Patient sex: M
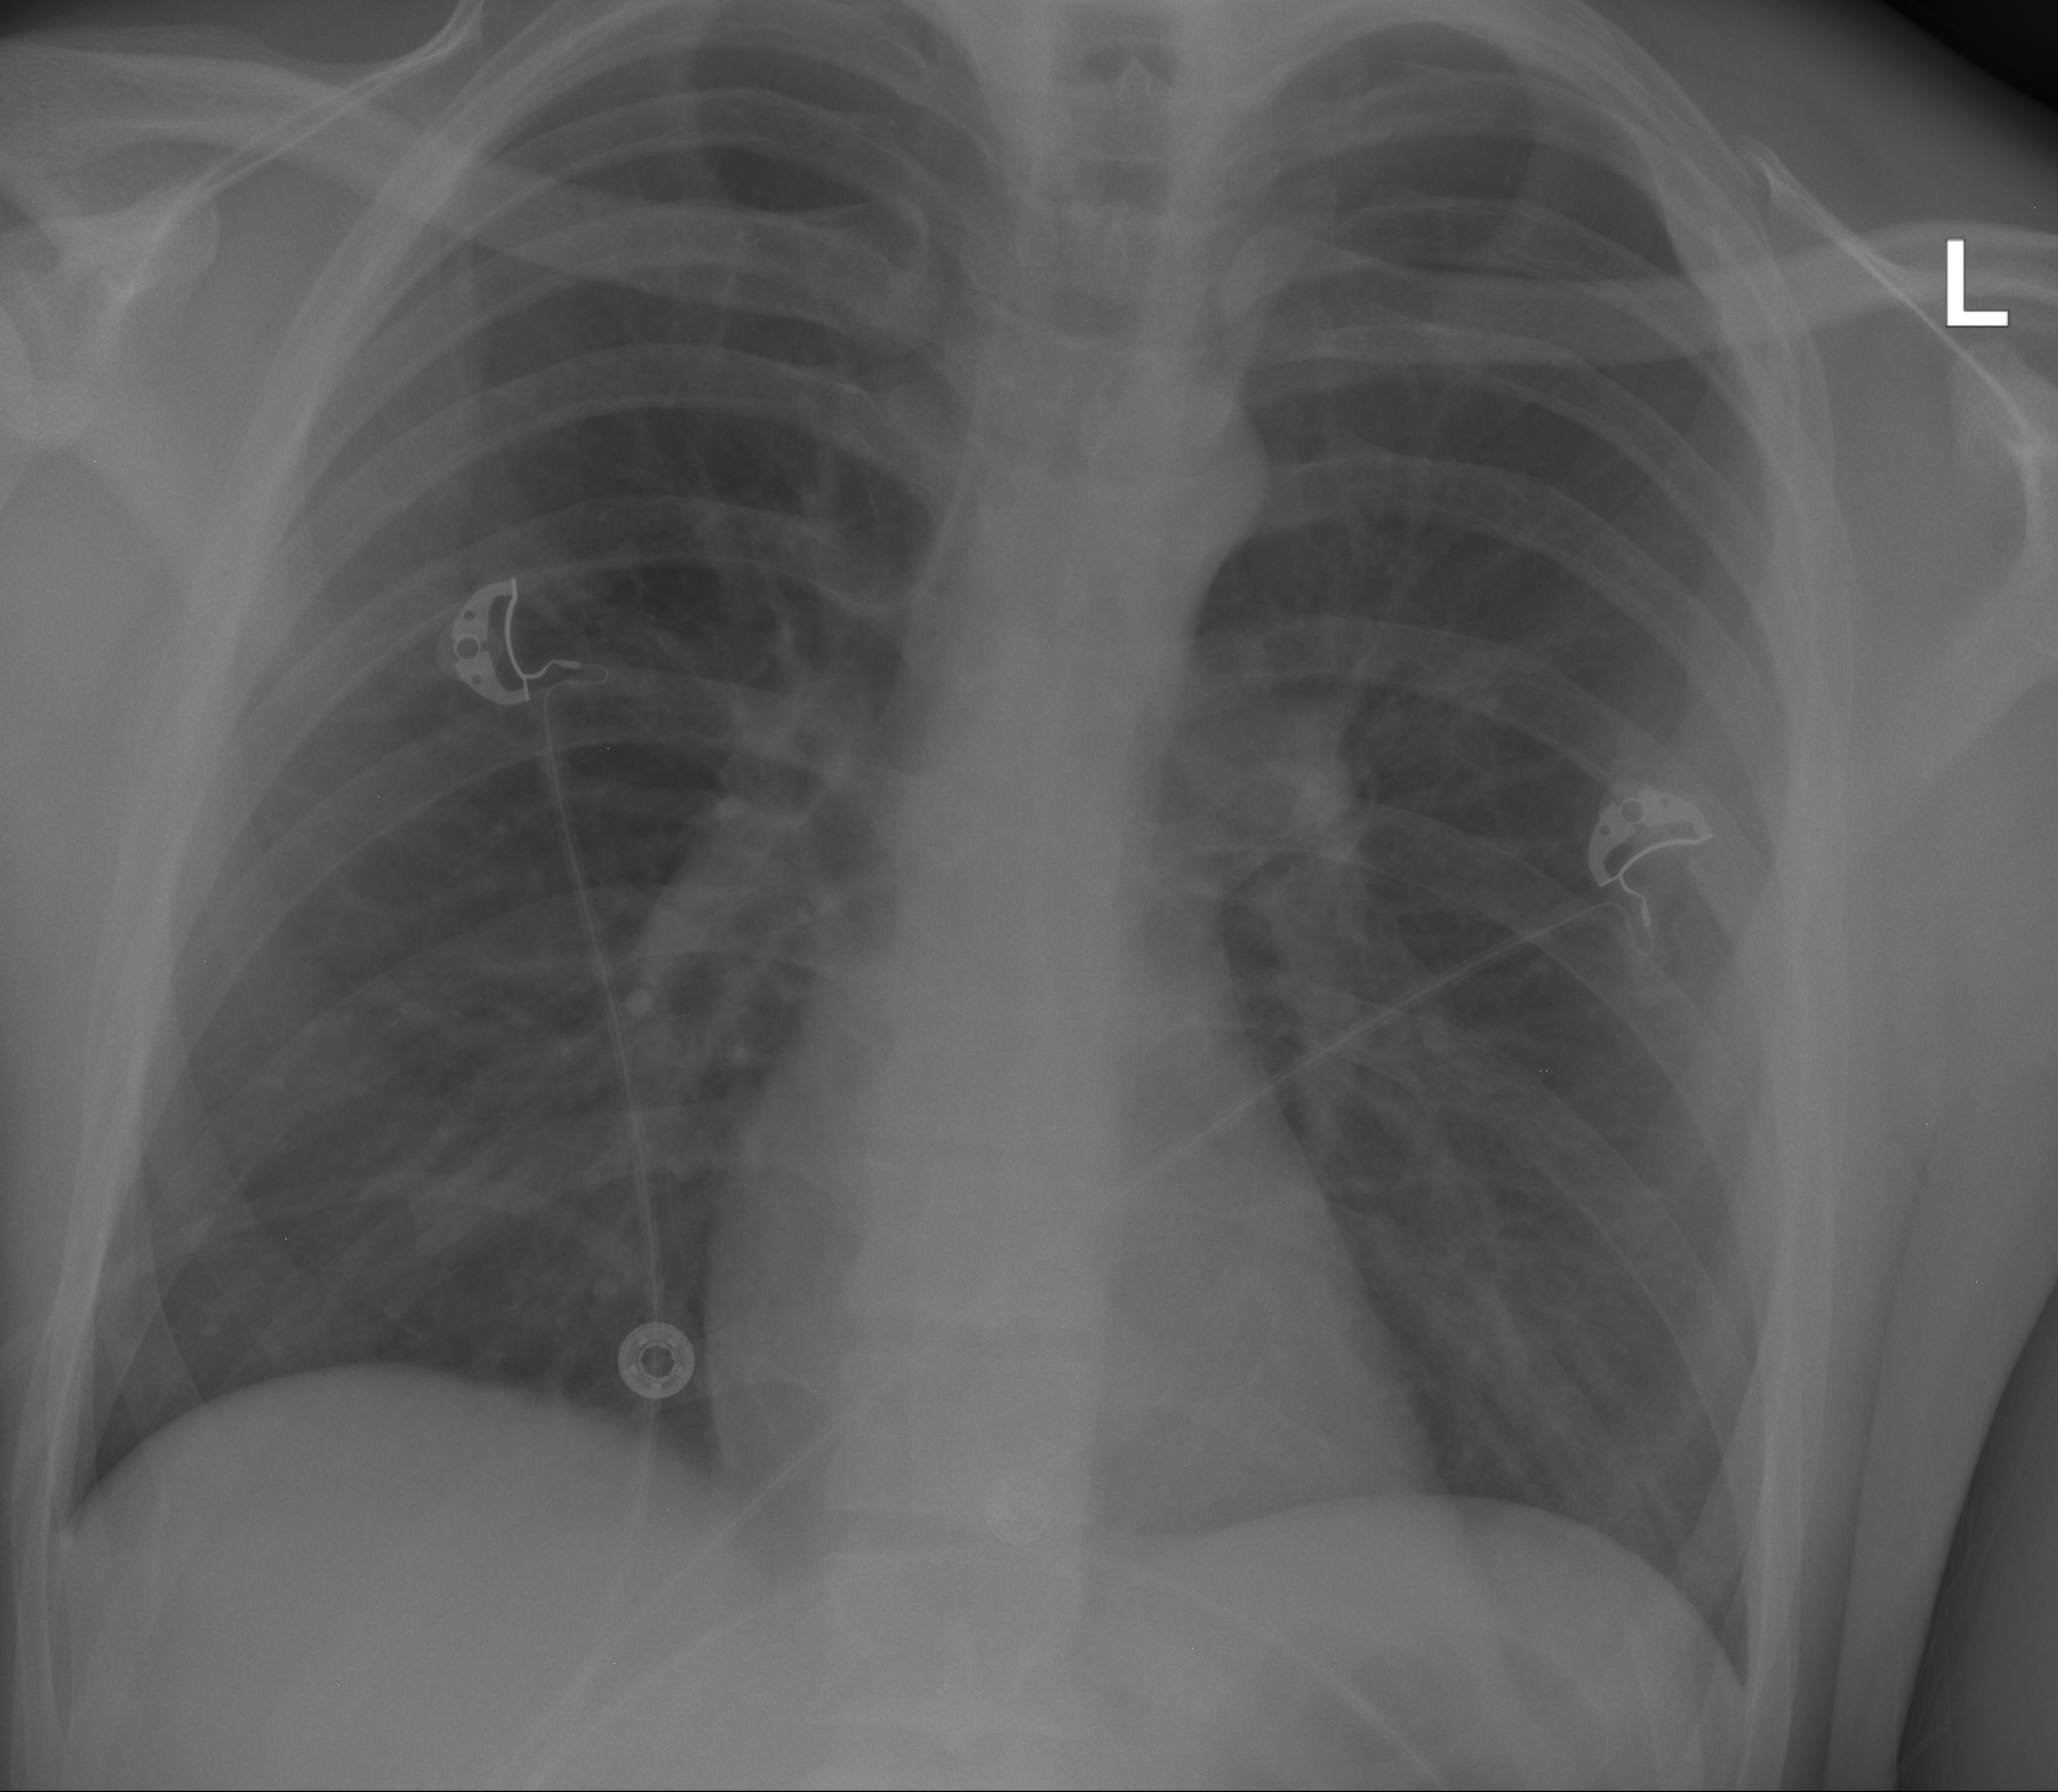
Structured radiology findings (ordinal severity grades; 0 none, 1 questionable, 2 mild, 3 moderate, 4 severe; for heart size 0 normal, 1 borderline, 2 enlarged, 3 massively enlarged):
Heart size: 0
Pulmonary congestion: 0
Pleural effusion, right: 0
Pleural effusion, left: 0
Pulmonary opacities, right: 0
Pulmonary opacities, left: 0
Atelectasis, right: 2
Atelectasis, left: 2